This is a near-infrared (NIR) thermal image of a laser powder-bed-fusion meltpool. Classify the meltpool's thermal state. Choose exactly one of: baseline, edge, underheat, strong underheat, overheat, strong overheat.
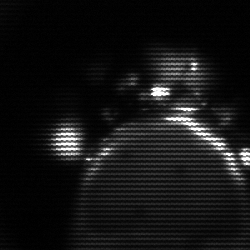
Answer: edge